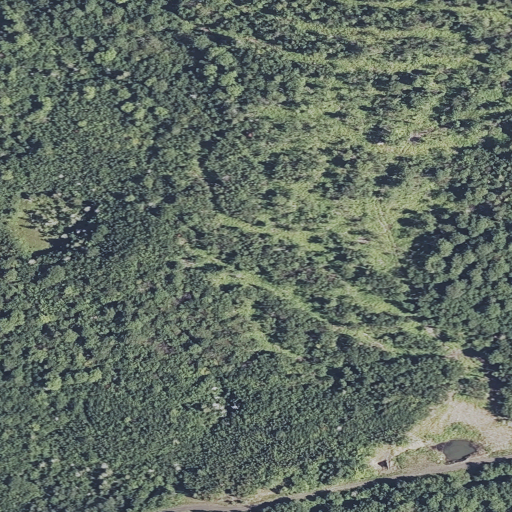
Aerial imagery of ridge(s) in Maine named Bluffer Ridge containing deciduous forest and mixed forest